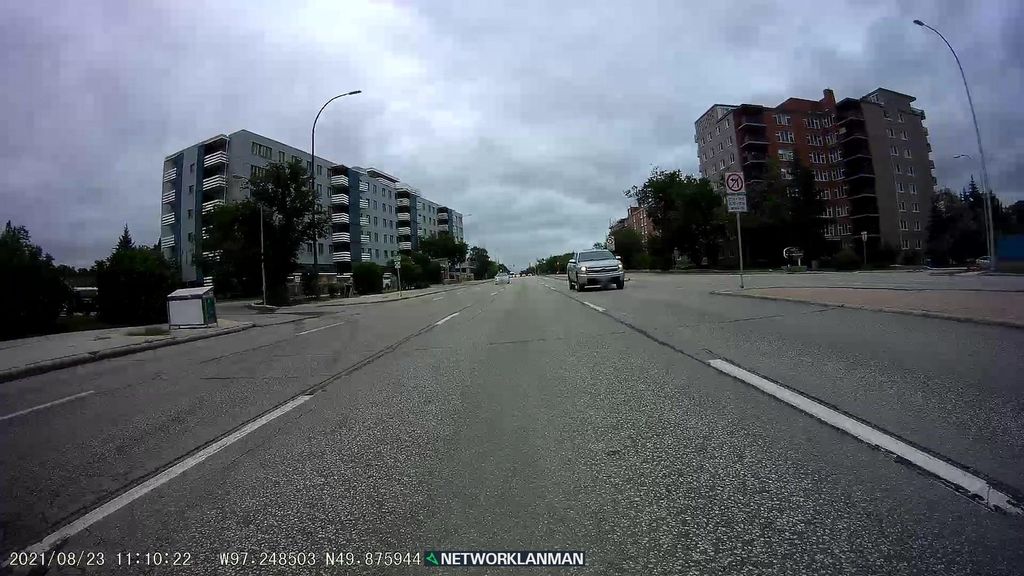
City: winnipeg